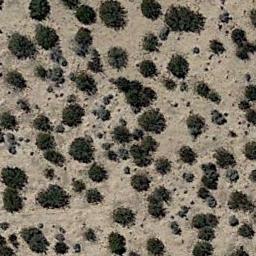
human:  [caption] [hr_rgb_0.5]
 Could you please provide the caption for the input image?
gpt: The chaparral is consist of some bushes on the desert .

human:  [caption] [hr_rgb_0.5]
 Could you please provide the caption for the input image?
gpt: Chaparral is evenly distributed on the sand .

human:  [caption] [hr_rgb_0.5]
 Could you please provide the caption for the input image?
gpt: Some disconnected green chaparrals grow in the desert .

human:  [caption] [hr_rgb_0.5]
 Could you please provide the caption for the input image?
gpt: Many traces of cars driving in this desert can be seen .

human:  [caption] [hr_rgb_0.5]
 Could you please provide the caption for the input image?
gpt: The vegetation in the chaparral is approximately the same size .